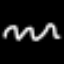
Label: squiggle